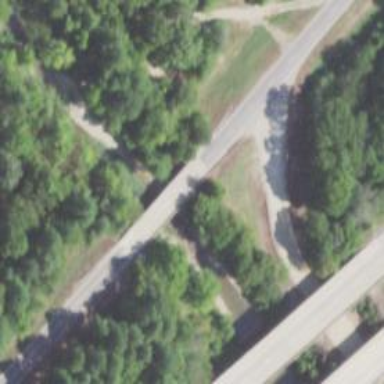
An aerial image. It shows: Beam bridge on secondary road.